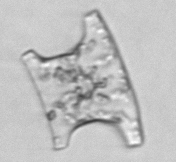
Label: Eucampia